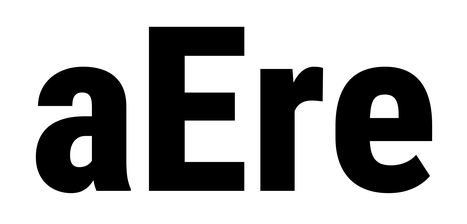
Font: Roboto_Condensed_ExtraBold